Aerial crown-view tile of a tropical tree (Barro Colorado Island, Panama), acquired 20240611:
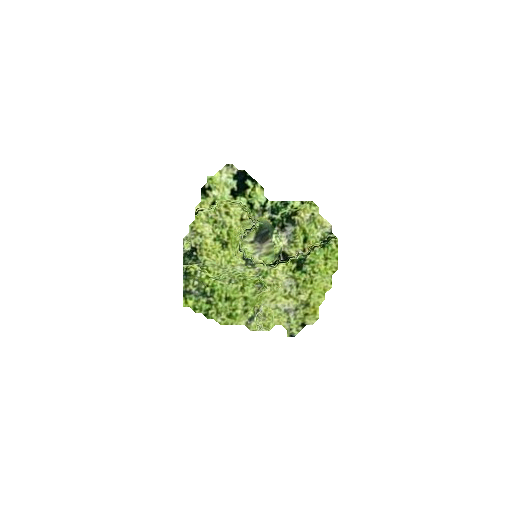
Species: Aiouea montana
GBIF accepted scientific name: Aiouea montana
Crown area: 29.66 m²